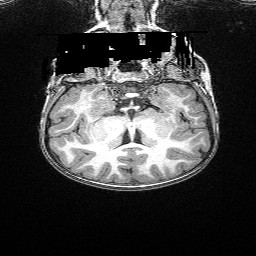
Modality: T1w
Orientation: sagittal